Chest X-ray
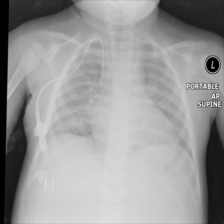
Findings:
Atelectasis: negative
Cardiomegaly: negative
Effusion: negative
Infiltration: negative
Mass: negative
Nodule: negative
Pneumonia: negative
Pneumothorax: negative
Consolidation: negative
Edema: negative
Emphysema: negative
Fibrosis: negative
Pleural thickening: negative
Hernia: negative